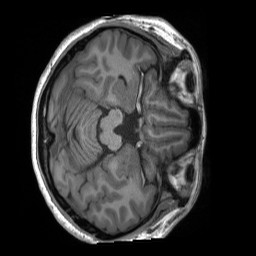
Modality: T1w
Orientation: axial
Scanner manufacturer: siemens
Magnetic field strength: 3 T
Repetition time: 2.4 s
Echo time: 0.00224 s